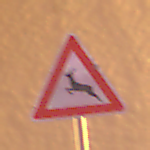
Verkehrszeichen: WildwechselRechts
Umgebung: Outdoor, Urban
Tageszeit: Night
Wetter: Clear
Licht: Artificial
Jahreszeit: NotSpecified
Kontrast: HighContrast